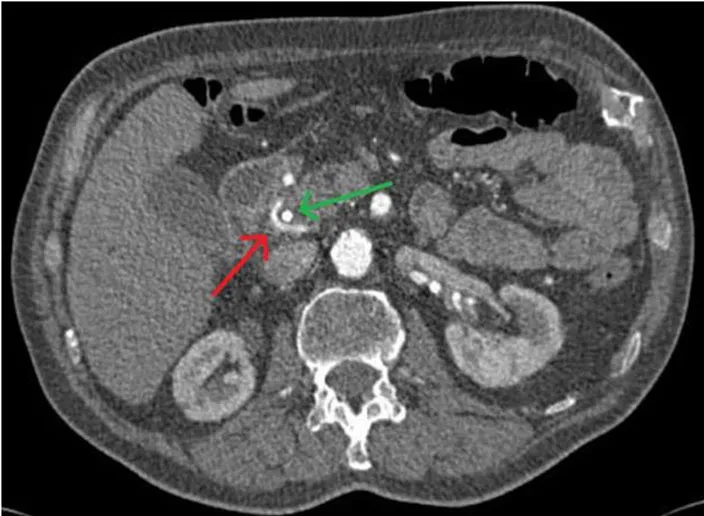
The Buhler anastomosis can be surmised in the axial projection of the CT scan. The red arrow points to the vascular variant, the green one to the stent in the hepatic duct.
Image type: radiology (ct)